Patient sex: M
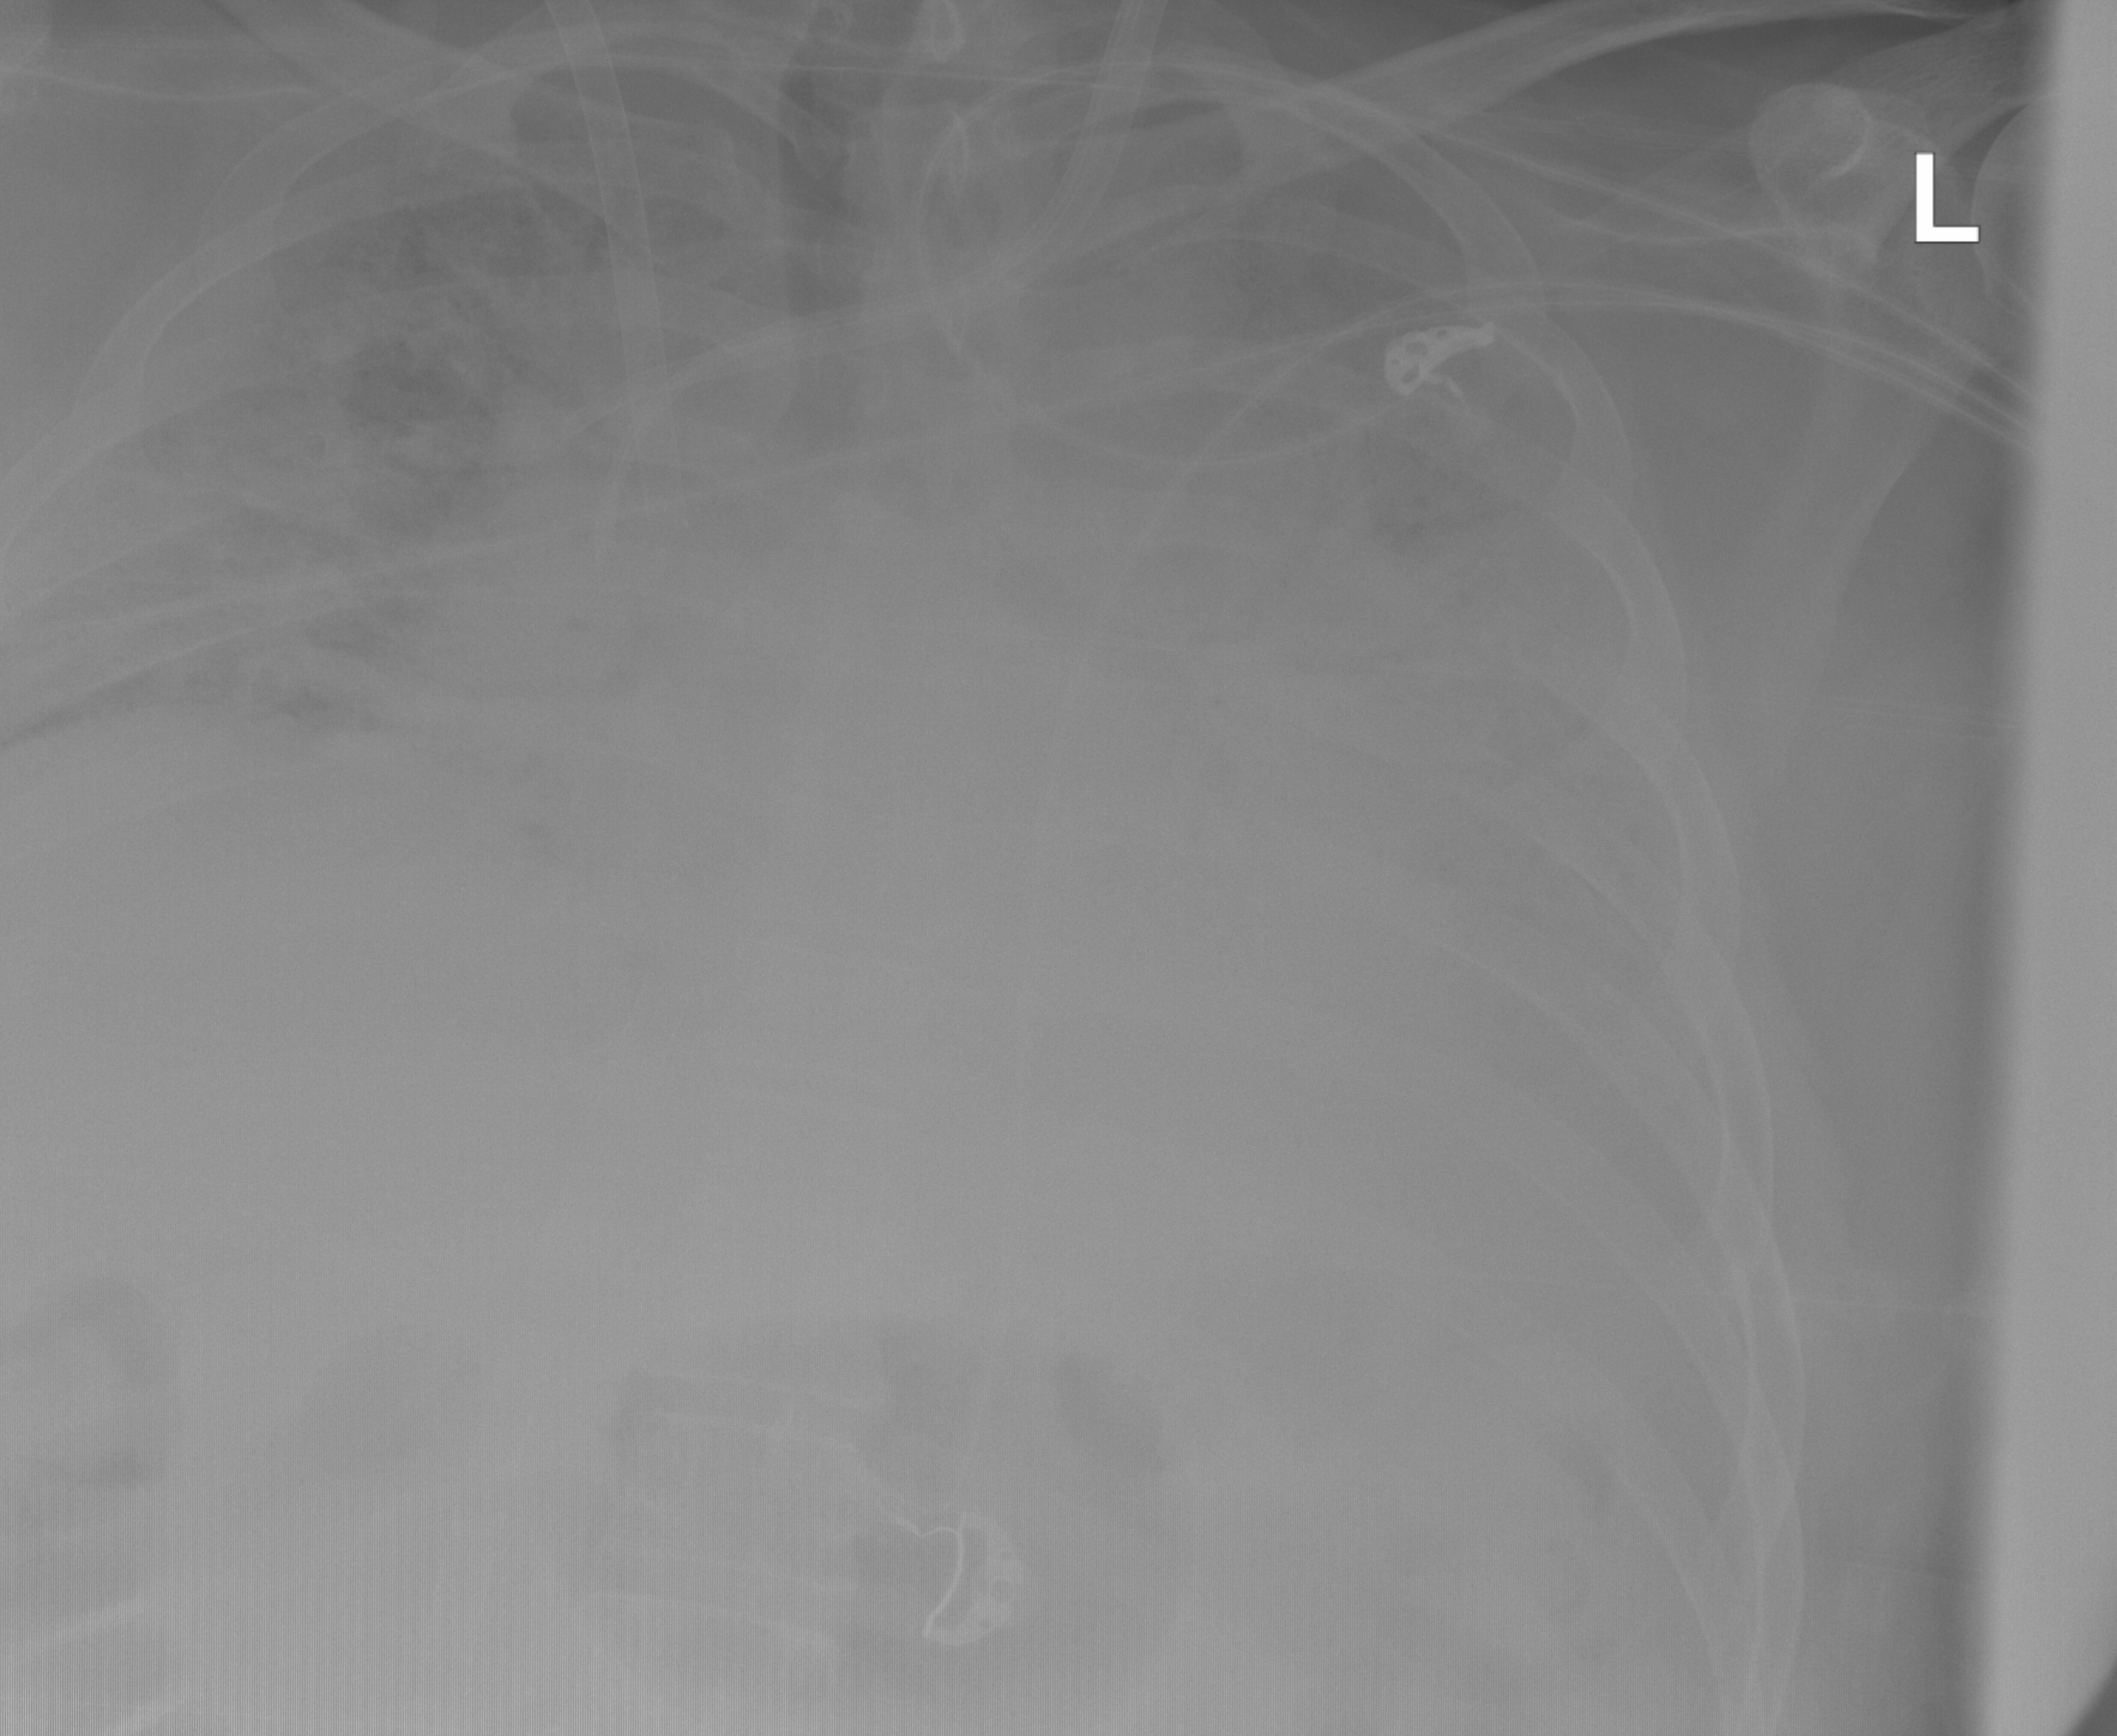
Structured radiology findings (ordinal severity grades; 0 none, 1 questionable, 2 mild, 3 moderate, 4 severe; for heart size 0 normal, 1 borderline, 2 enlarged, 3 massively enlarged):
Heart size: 2
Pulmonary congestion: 3
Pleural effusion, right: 0
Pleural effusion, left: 3
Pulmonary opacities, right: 3
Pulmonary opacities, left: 4
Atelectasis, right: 2
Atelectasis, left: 4